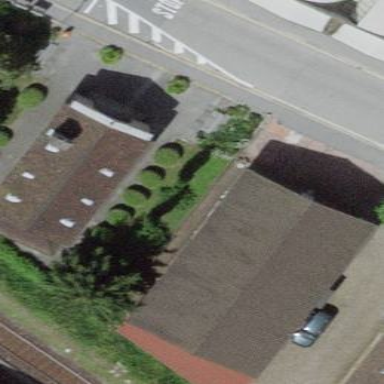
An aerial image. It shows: Building serving as place of worship.